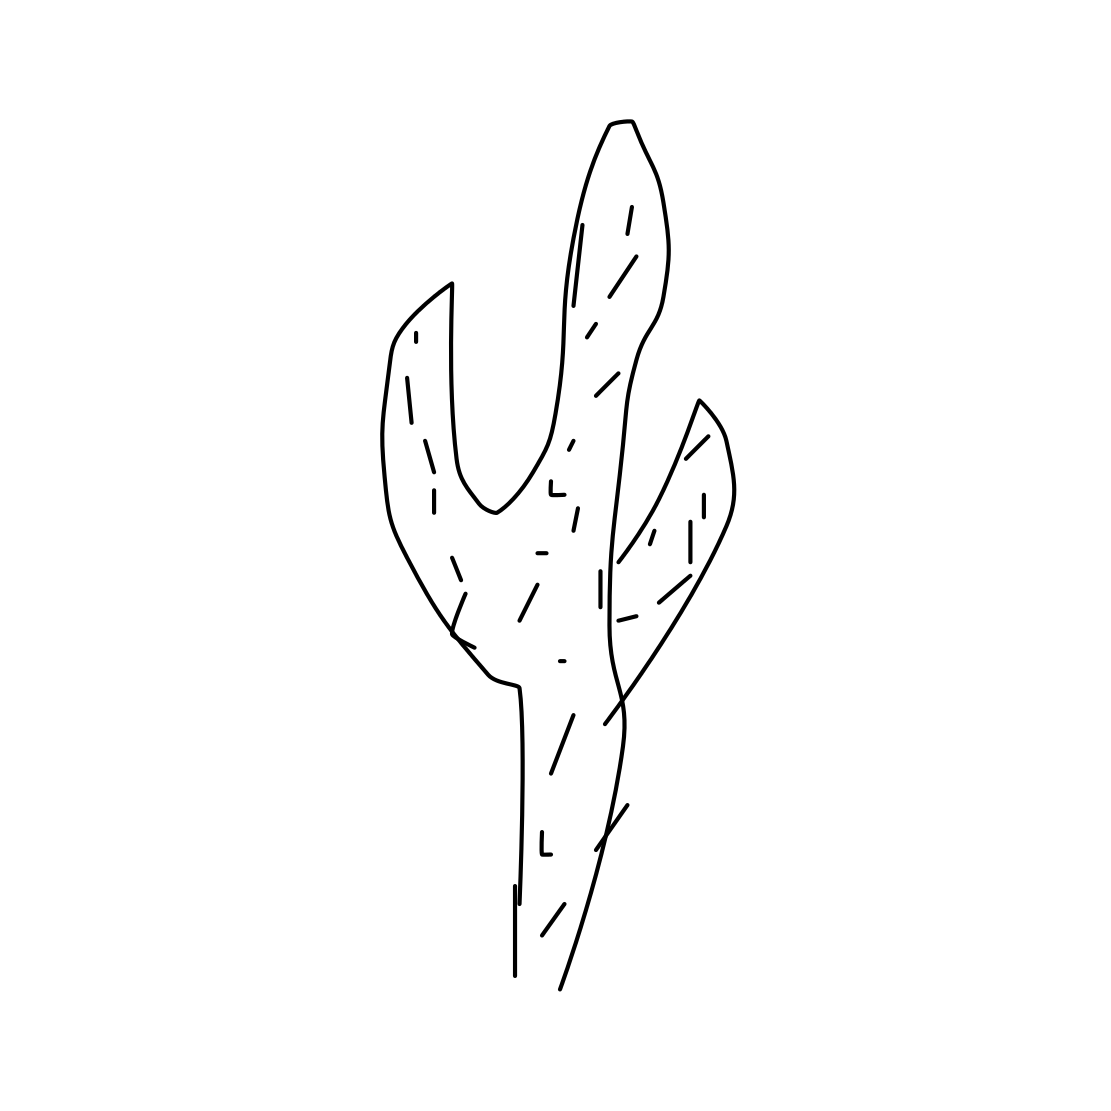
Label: cactus